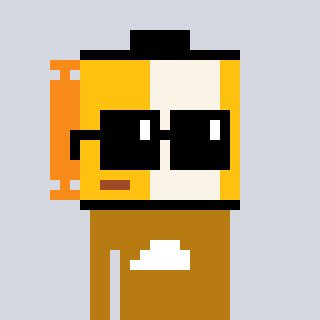
a pixel art character with square black sunglasses, a film roll-shaped head and a gold-colored body on a cool background